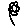
Label: flower